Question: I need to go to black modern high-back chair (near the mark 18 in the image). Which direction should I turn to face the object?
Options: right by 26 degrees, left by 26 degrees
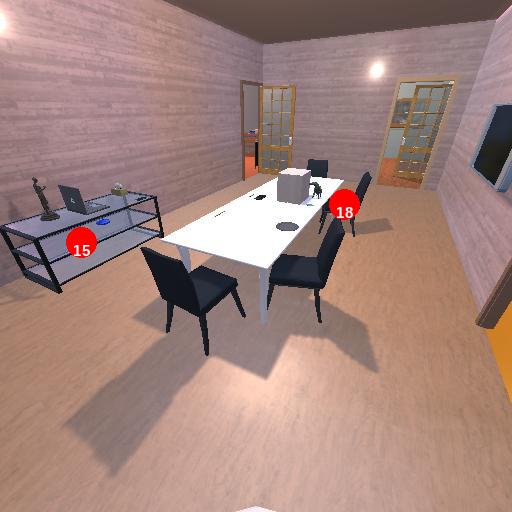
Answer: right by 26 degrees